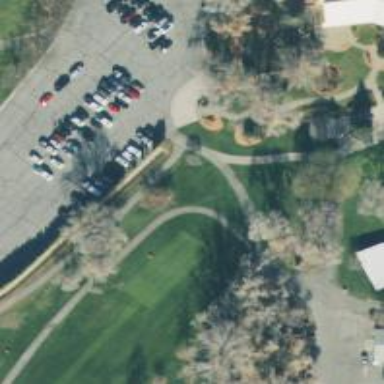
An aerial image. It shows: Path for golf carts.